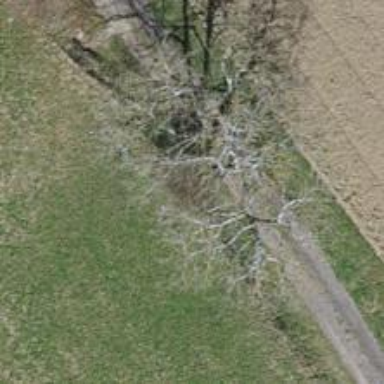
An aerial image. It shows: Single tag "natural: tree."